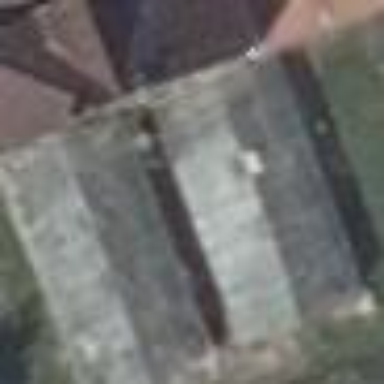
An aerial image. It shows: Greenhouse.